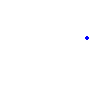
Particle: kaon